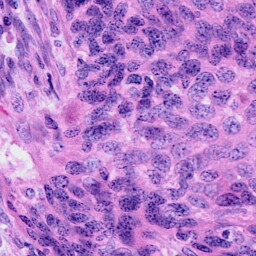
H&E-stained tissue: Cervix